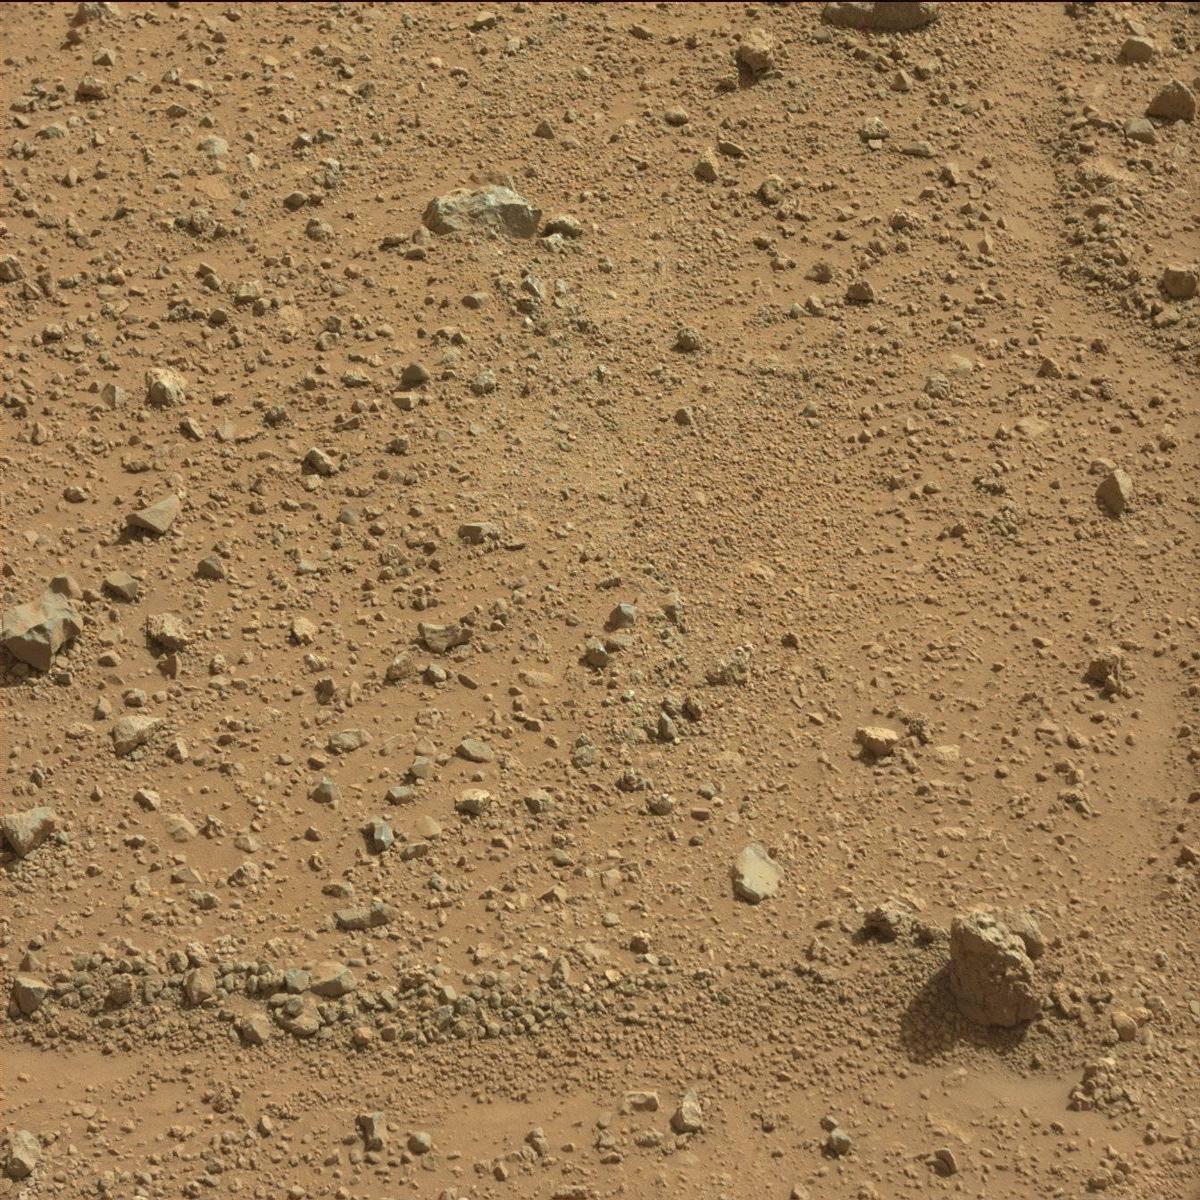
Terrain classes present: Bedrock, Rock, Sand / Soil